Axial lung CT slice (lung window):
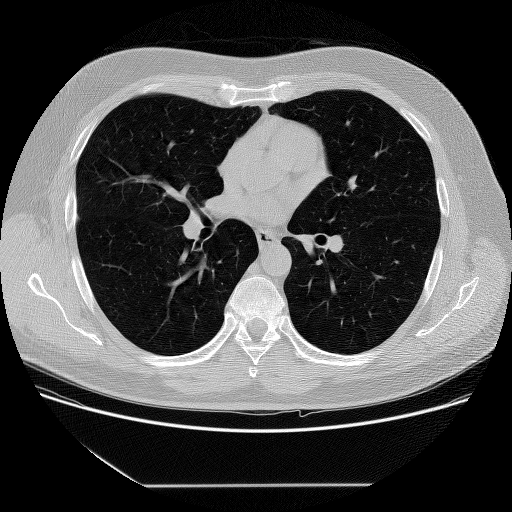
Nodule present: no